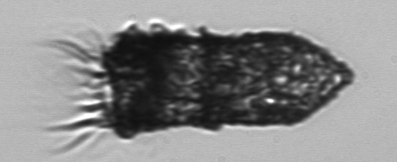
Label: Tintinnopsis